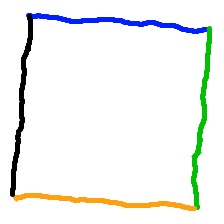
Shape: square